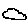
Label: cloud